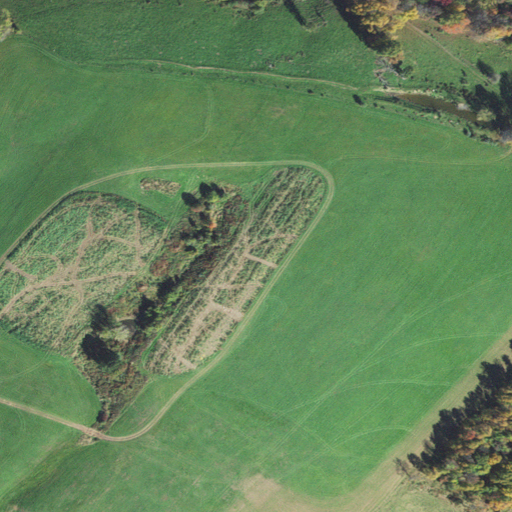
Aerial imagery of mountain in Massachusetts named Kimball Hill containing pasture, deciduous forest, barren land, and mixed forest